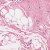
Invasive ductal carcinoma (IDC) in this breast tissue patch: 0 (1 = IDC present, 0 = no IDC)